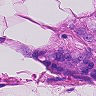
Metastatic tissue present: yes